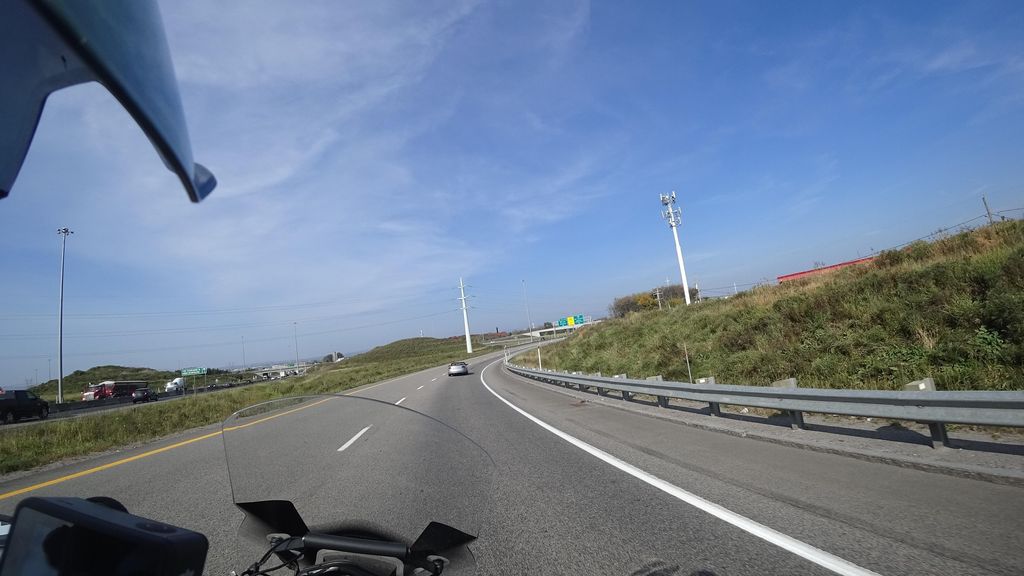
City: quebec_city